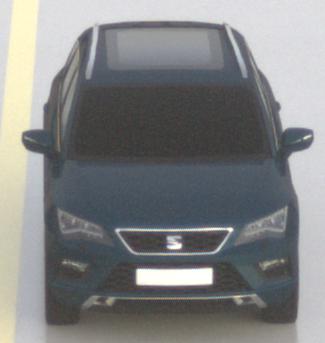
Make: SEAT
Model: Ateca 1.0 TSI Ecomotive
Detailed model: Ateca (5FP)
Model produced from: 2016/08
Model produced until: 2018/08
Doors: 5
Color: blue
Road condition: wet road
Daytime: sunrise or sunset
Contrast: low contrast